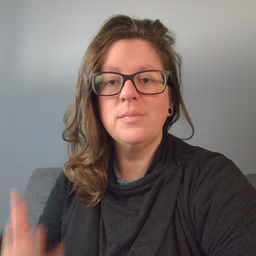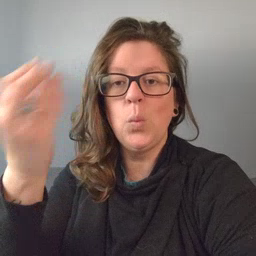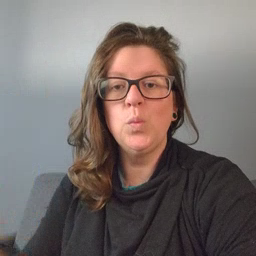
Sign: go